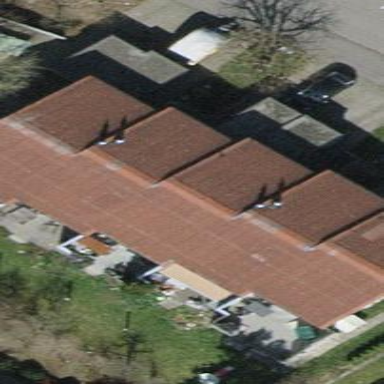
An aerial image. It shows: Semidetached house with gabled roof made of tiles.